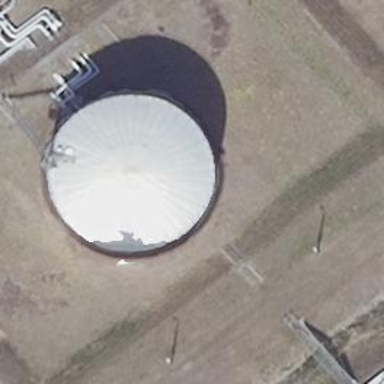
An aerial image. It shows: Storage tank which is man-made.